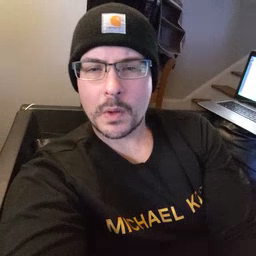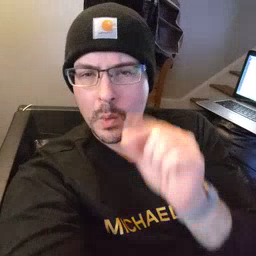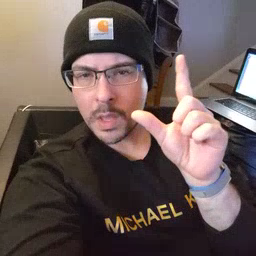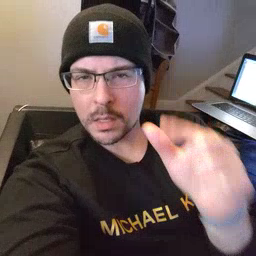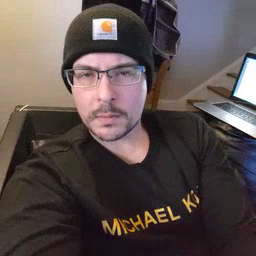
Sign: awake